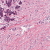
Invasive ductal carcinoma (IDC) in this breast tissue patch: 1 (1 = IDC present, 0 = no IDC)